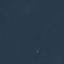
Land use / land cover: SeaLake